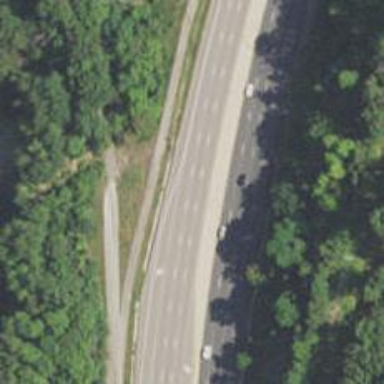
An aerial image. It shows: Trunk highway with expressway features.